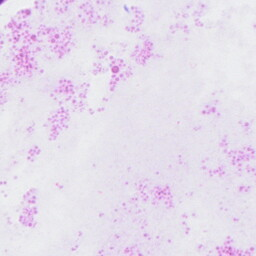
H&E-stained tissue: Ovarian